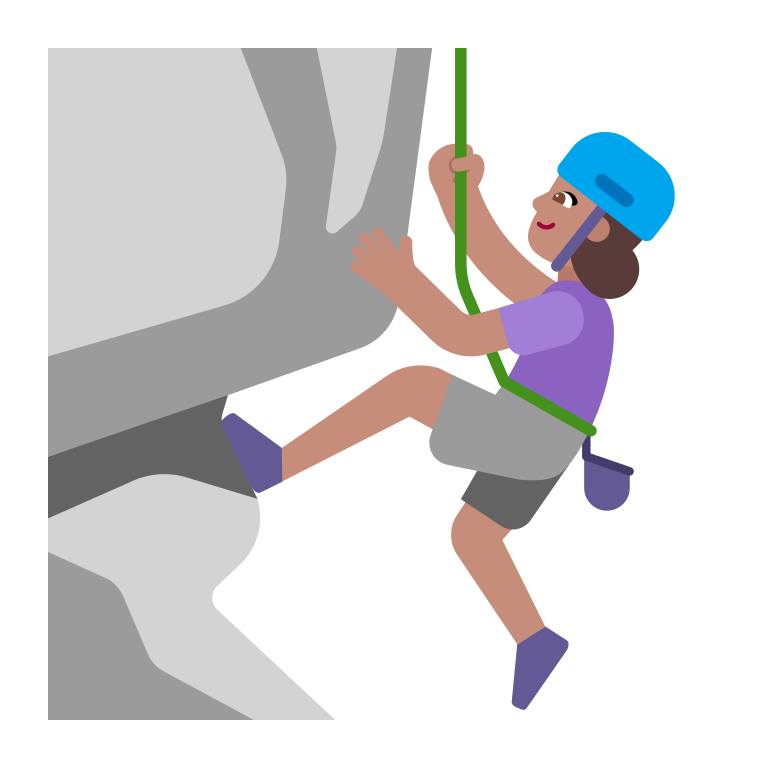
woman climbing flat